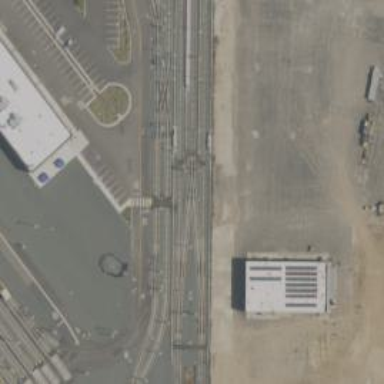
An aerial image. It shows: Light rail yard with electrified contact lines.